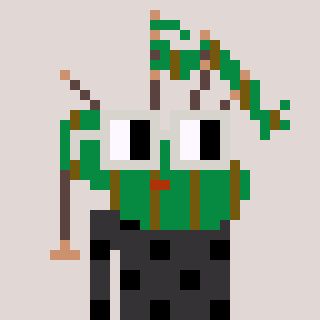
a pixel art character with square light gray glasses, a bagpipe-shaped head and a grayscale-colored body on a warm background